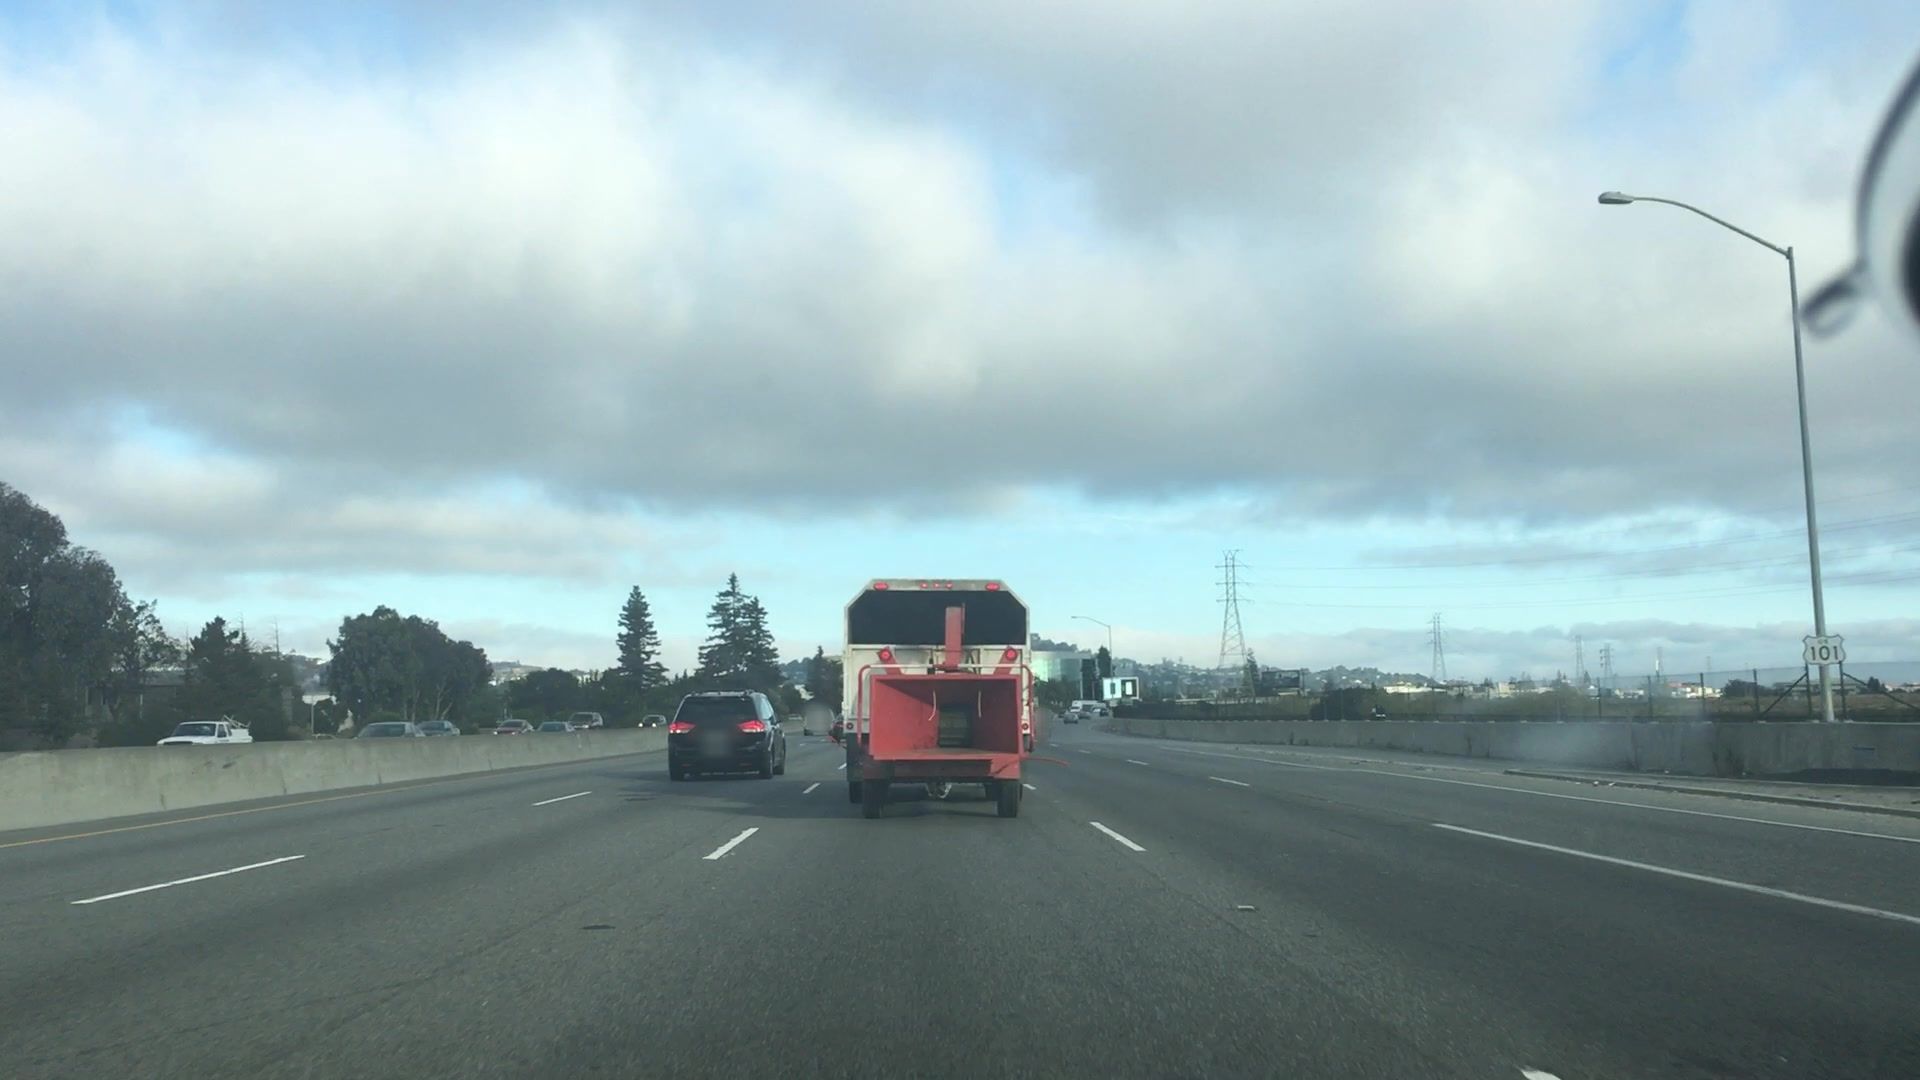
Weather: cloudy
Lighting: day
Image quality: good
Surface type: driving surface
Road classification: motorway_link
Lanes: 2, 1
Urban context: urban centre
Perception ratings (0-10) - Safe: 1.34, Lively: 2.42, Beautiful: 2.76, Boring: 8.03, Depressing: 6.26, Wealthy: 3.47